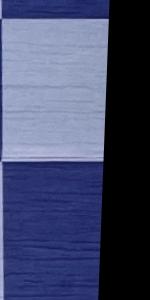
Label: Empty